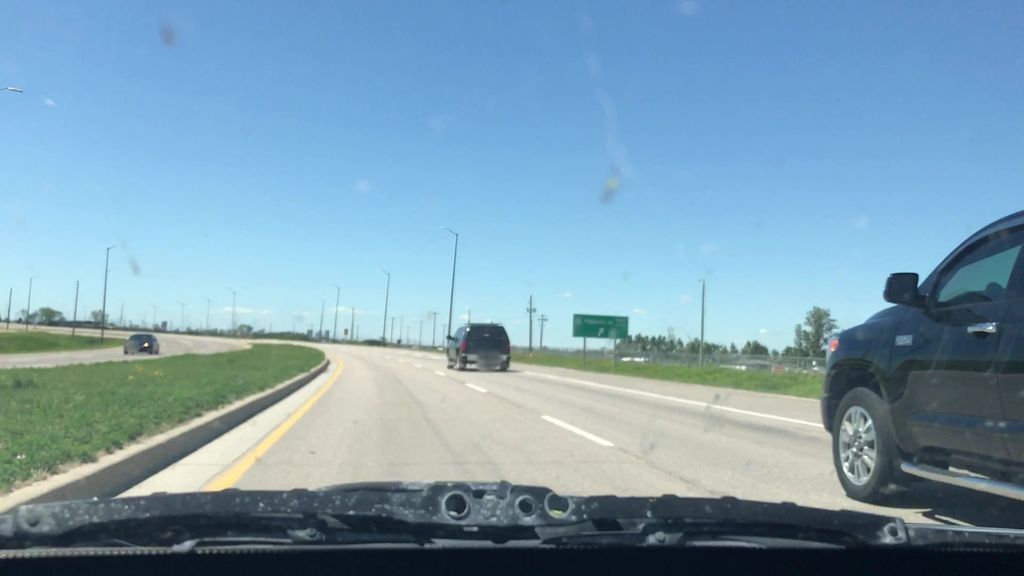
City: winnipeg